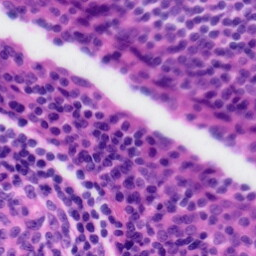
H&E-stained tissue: Tonsil